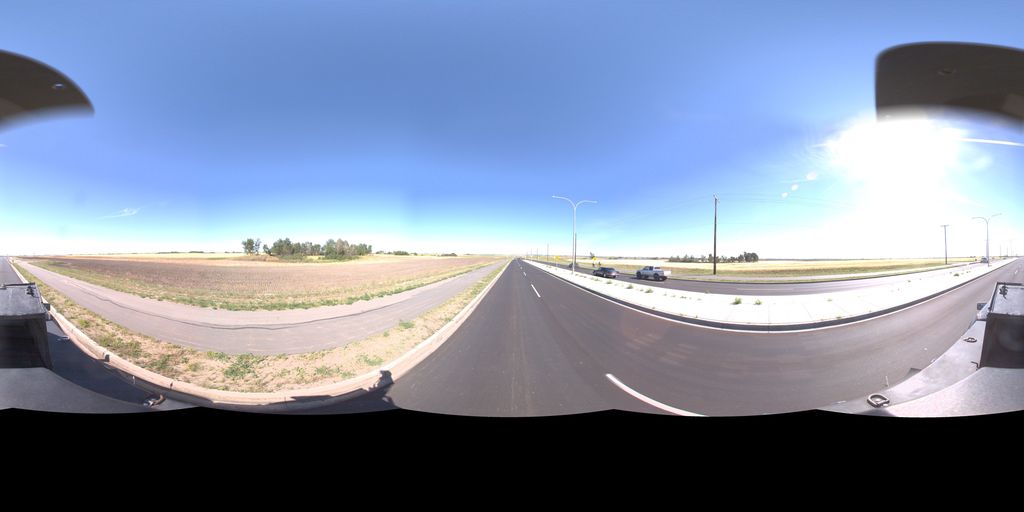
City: saskatoon